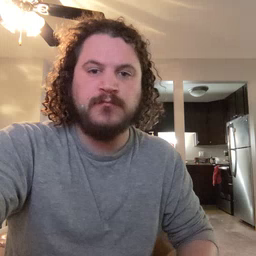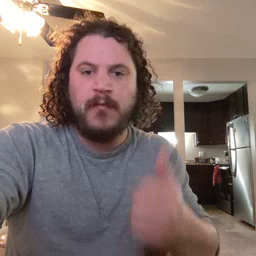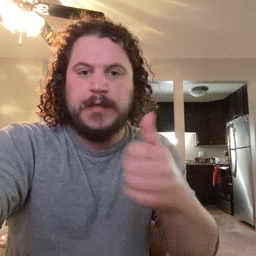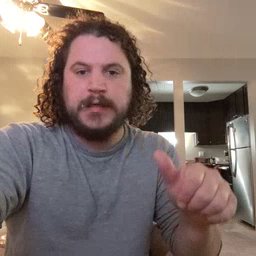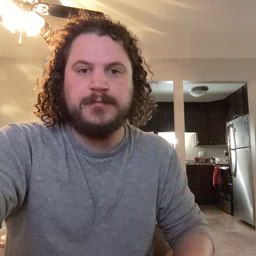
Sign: any